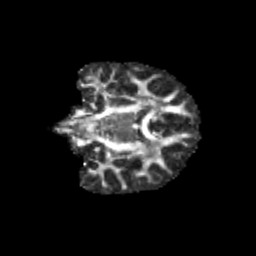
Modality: FA
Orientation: coronal
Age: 13
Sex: female
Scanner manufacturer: siemens
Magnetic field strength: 3 T
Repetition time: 3.8 s
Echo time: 0.07 s